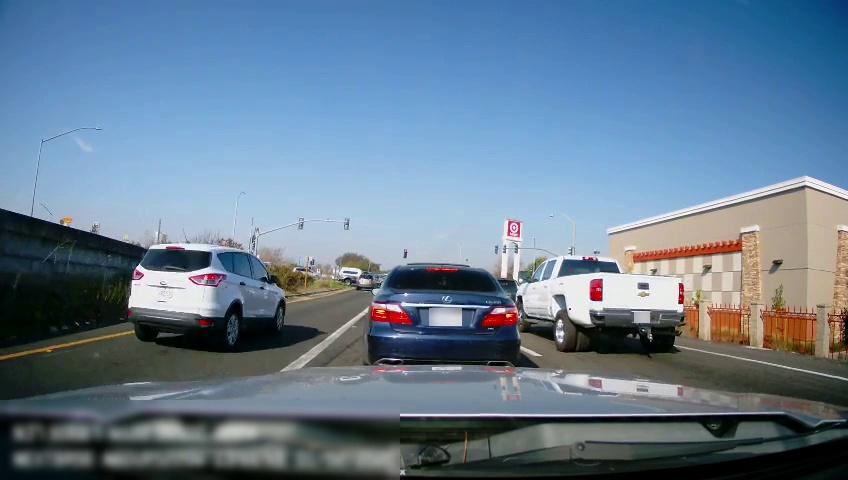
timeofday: Day
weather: Sunny
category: Drivable Space
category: Vehicles | SUV
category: Vehicles | Bus
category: Vehicles | SUV
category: Vehicles | SUV
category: Vehicles | SUV
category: Vehicles | SUV
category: Vehicles | Truck
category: Vehicles | Car
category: Lanes | Alternate Lane
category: Lanes | Current Lane
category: Lanes | Current Lane
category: Lanes | Alternate Lane
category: Traffic | Lights
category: Traffic | Lights
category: Traffic | Lights
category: Traffic | Lights
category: Traffic | Lights
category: Traffic | Lights
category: Traffic | Lights